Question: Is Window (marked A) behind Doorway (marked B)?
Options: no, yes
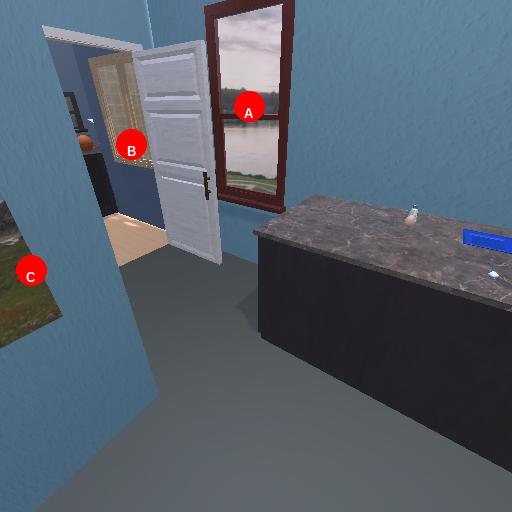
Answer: no